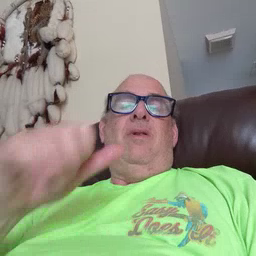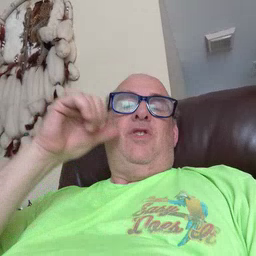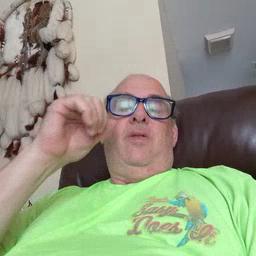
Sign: yesterday